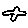
Label: bird